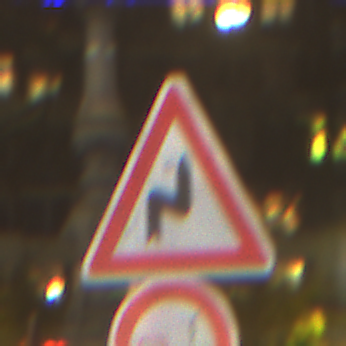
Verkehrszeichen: DoppelkurveRechts
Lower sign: VerbotUeberholenEinspurigeFahrzeuge
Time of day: Night
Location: Outdoor (Urban)
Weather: Clear
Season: NotSpecified
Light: Artificial